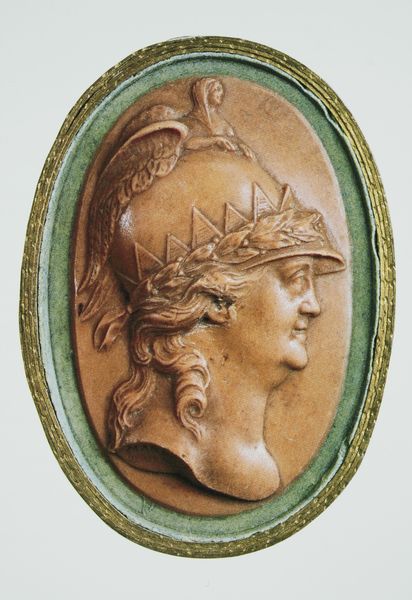
Titel: Porträt-Kamee Katharina II. in Gestalt der Minerva
Künstler: Maria Fjodorowna
Standort: St. Petersburg
Institution: Schloss Pawlowsk
Schlagwörter: flügel, gott, kopf, mann, weiß, grün, braun, frau, frisur, haar, mund, nase, ohr, profil, schmuck, türkis, rot, tier, beige, augen, federn, gesicht, rahmen, bild, bildnis, hals, portrait, porträt, auge, gold, haare, borte, brosche, kinn, knopf, krone, locke, locken, ohren, renaissance, kreis, oval, rund, skulptur, kopfbedeckung, lächeln, relief, bilderrahmen, rand, dick, büste, bronze, plastik, foto, antike, medaillon, soldat, helm, kranz, lorbeer, lorbeerkranz, mythologie, göttin, ritter, rüstung, grinsen, zacken, doppelkinn, amulett, medallion, farbfoto, antik, krieger, löwe, medaille, flügelhelm, dreiecke, athene, minerva, fassung, umrahmt, schutz, speck, alabaster, münze, sphinx, medaillion, ocke, ellipse, gemme, feist, helmzier, wallen, medailon, portrat, halbplastik, kelte, germane, medalion, avers, chamäe, kameo, ogr, römischer feldherr, sphingx, rahmn, gallier, protil, herrscherin, tugend, haarer